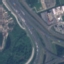
Label: Highway